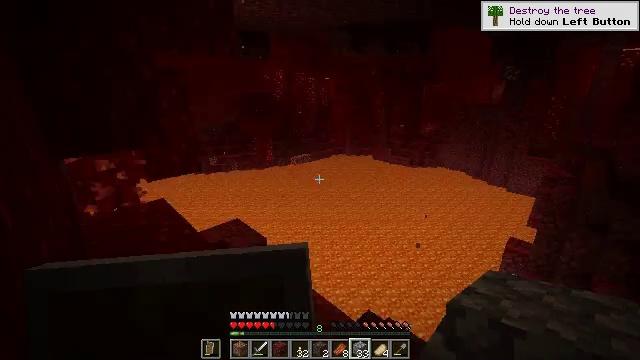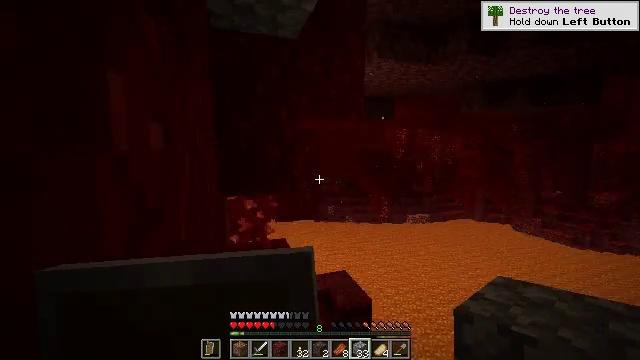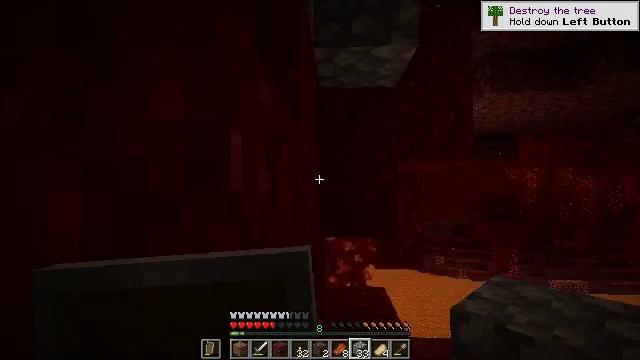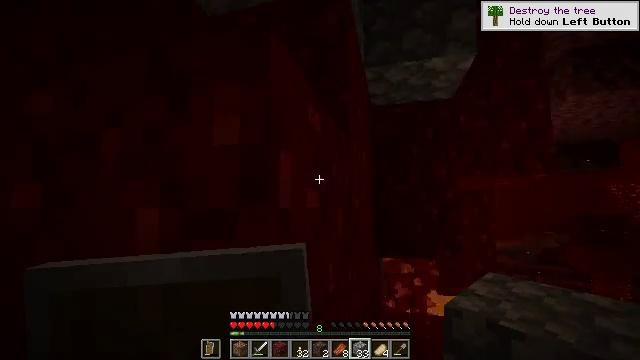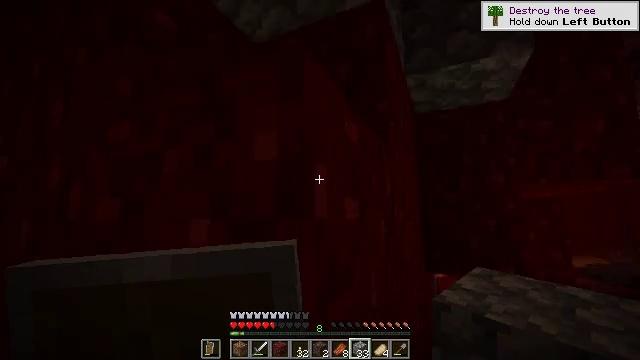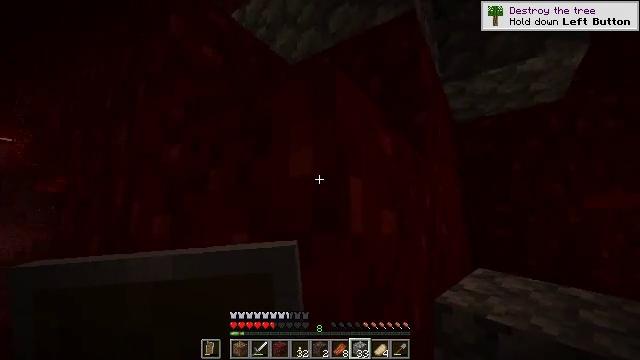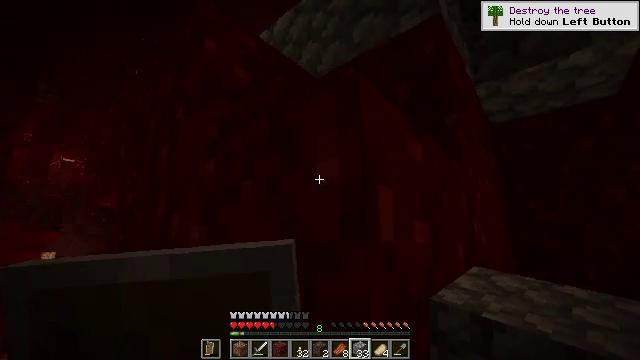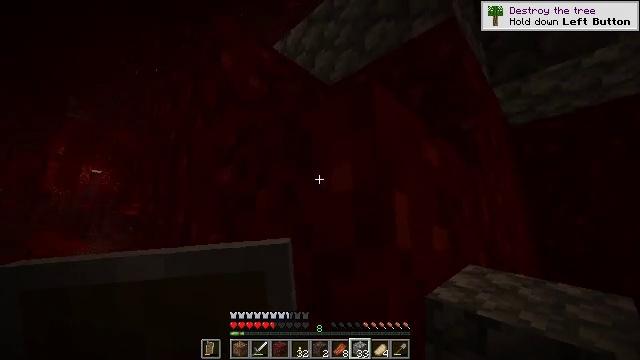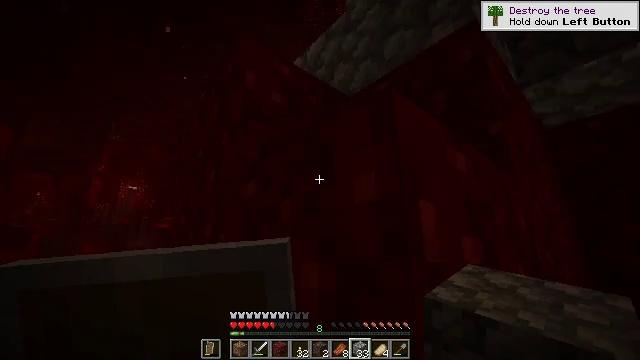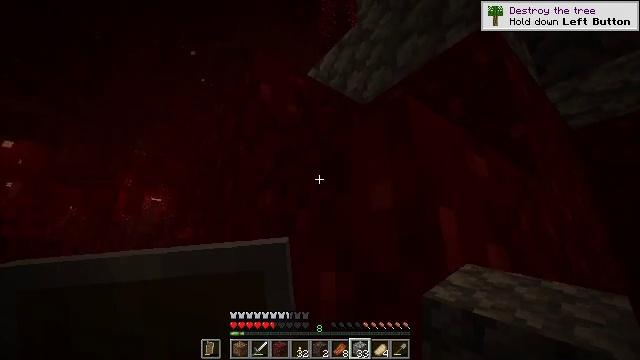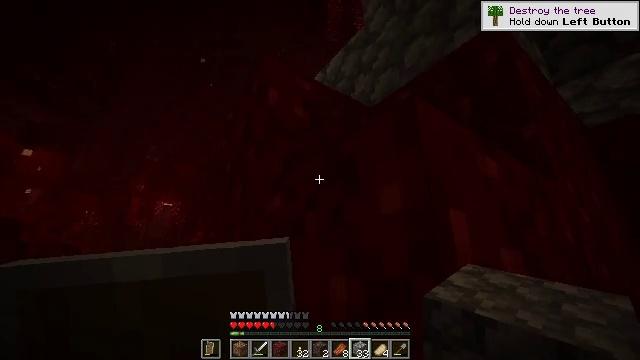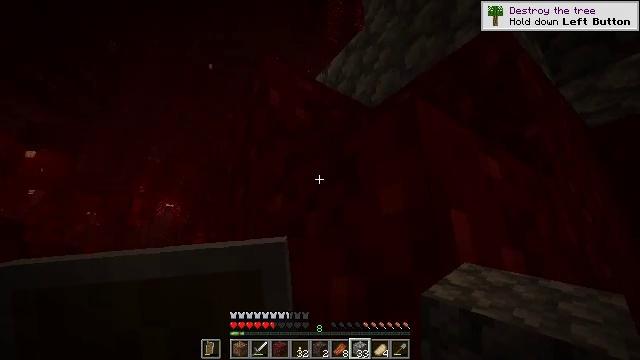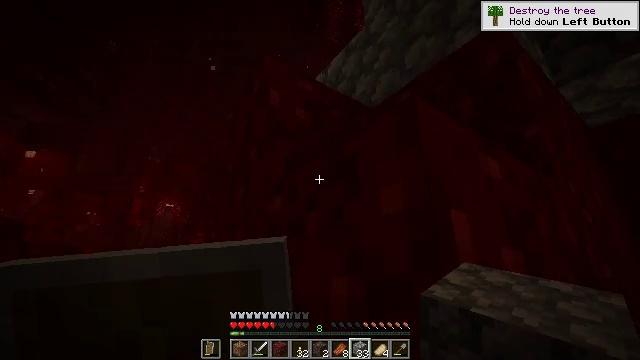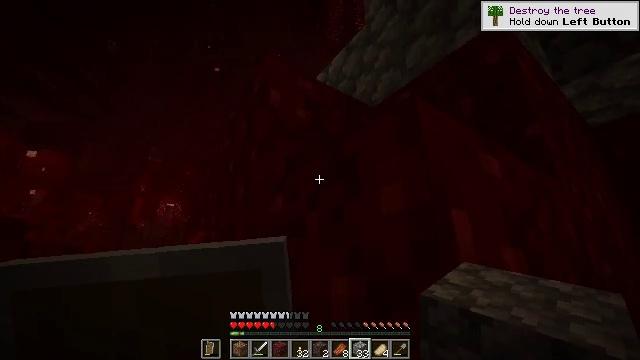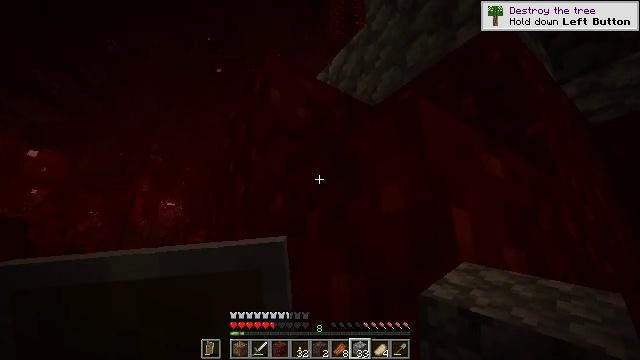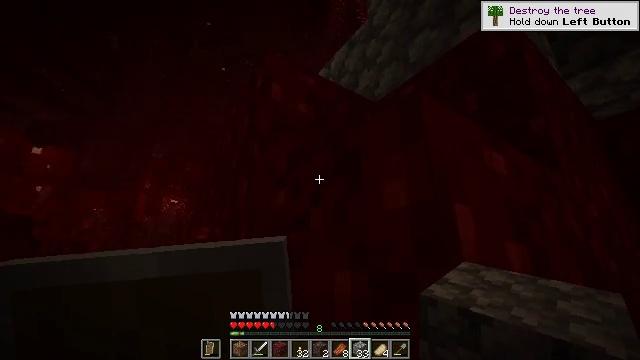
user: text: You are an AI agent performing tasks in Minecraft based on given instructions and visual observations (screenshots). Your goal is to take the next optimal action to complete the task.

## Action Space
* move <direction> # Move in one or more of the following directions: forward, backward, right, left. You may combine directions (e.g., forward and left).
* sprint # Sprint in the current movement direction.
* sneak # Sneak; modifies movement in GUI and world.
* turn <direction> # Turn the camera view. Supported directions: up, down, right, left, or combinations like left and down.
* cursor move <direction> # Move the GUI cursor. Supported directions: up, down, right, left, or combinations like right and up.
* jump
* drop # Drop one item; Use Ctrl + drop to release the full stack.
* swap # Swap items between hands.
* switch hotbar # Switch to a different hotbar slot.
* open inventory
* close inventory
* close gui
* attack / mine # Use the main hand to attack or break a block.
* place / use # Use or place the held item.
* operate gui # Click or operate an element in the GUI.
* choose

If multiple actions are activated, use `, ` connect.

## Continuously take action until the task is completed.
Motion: motion action
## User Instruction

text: Mine the nether wart block in the Nether.
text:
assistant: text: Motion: turn left and up
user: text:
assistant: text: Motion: turn left and up
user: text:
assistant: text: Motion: turn left and up
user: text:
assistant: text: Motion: turn left and up
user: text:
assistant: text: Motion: turn left and up
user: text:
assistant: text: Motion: turn left and up
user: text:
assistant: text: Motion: turn left and up
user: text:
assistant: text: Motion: turn left and up
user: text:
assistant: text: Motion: turn left and up
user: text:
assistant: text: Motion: turn left
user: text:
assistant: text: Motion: no_op
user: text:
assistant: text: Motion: no_op
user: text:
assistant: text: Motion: no_op
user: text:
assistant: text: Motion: no_op
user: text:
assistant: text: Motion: no_op
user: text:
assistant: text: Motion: no_op
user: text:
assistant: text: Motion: no_op
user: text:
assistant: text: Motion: no_op
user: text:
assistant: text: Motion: no_op
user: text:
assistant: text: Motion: no_op
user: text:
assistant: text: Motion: no_op
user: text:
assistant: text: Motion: no_op
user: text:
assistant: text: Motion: no_op
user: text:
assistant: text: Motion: no_op
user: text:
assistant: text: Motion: attack / mine
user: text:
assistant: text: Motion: attack / mine
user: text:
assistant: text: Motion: attack / mine
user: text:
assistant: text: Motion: attack / mine
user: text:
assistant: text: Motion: attack / mine
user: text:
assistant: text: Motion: turn left, attack / mine